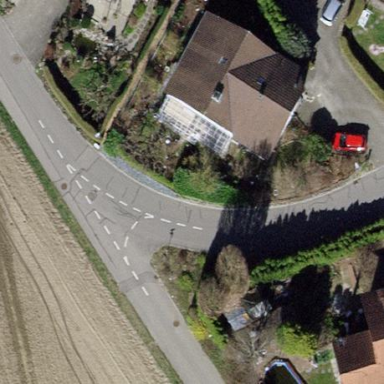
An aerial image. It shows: Gabled roof house.